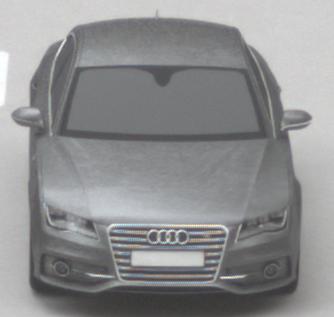
Make: Audi
Model: S7 Sportback cod
Detailed model: S7 (4G) Sportback
Model produced from: 2012/06
Model produced until: 2014/05
Doors: 5
Color: gray
Road condition: dry road
Daytime: morning or afternoon
Contrast: low contrast